Question: Sometimes i check browser support features on <URL> compatibility and realised that iOS Safari support this feature, but Safari doesn't. What is the difference between Safari and iOS Safari on caniuse.com? As far as i know Safari browser is tied to the iOS and is not supported on Windows/Linux, so it should point to same browser. Maybe it's divided to mobile and desktop versions? I couldn't find any answer on their website and on other sites as well.
I enclose an image as well (support may change in the future):

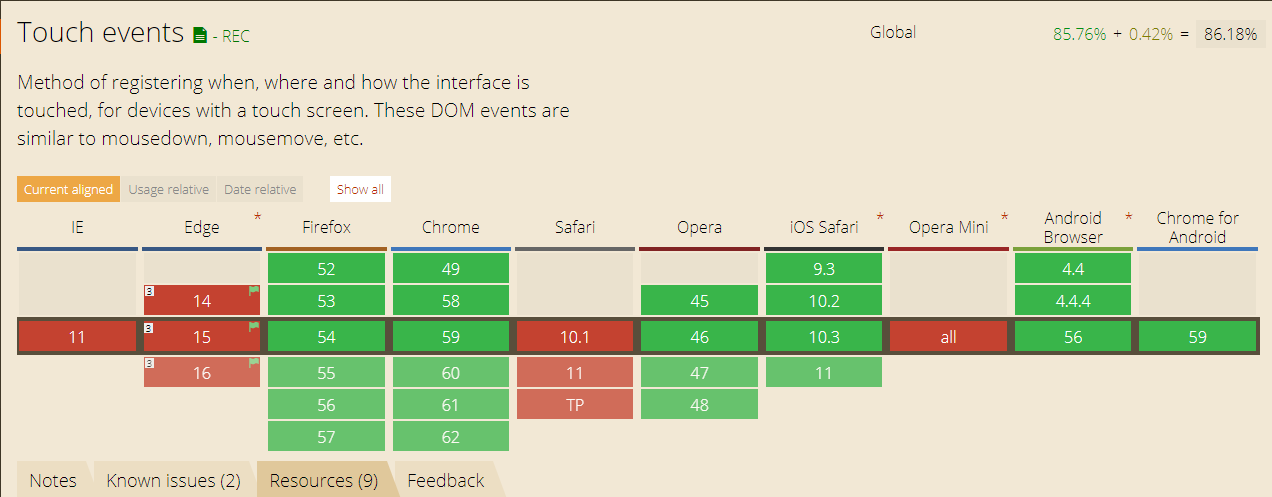
Answer: Safari refers to desktop Safari on a Mac, whereas iOS Safari is Safari on an iOS device.